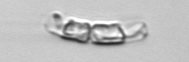
Label: Guinardia_striata